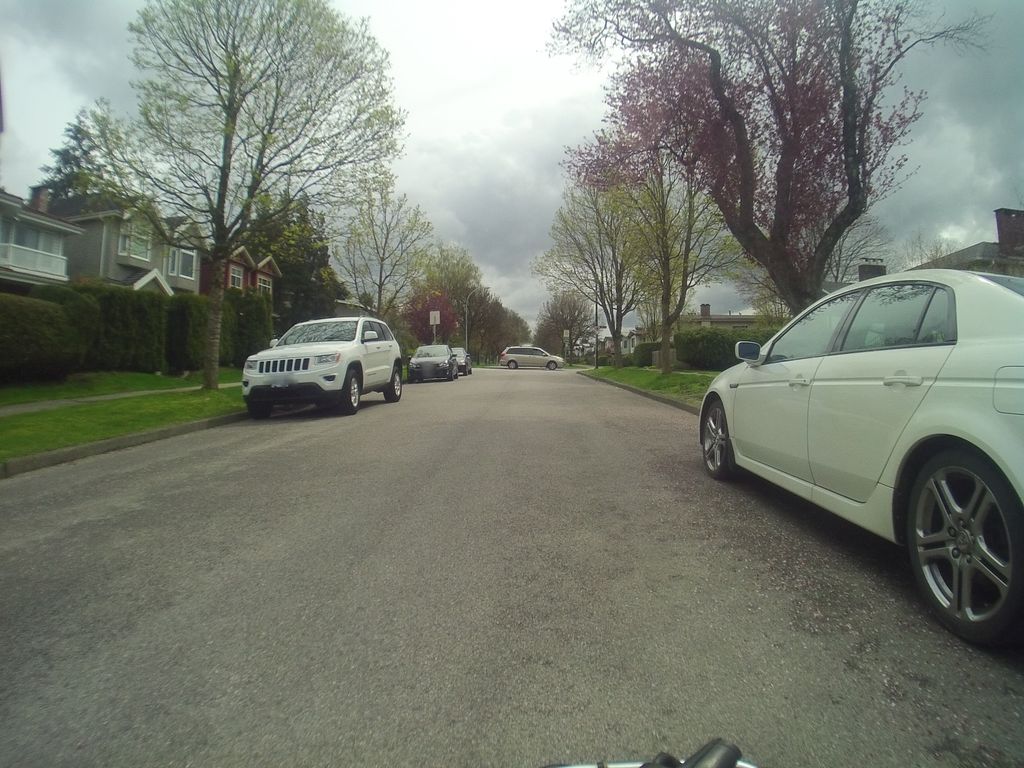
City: vancouver